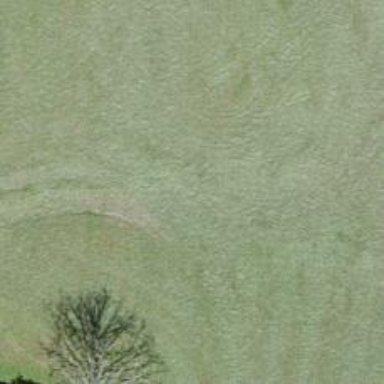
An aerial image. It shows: Path covered with grass.